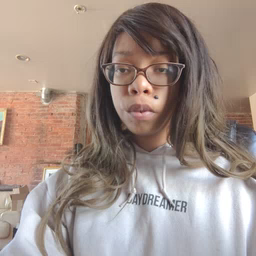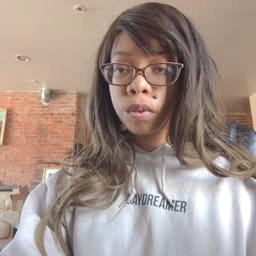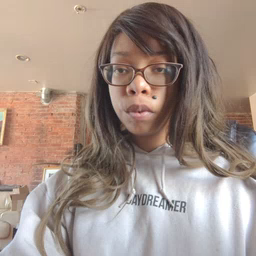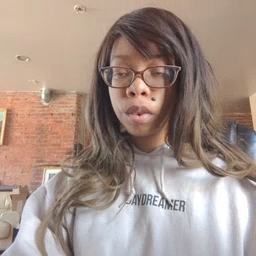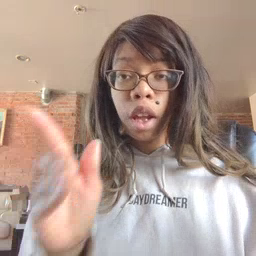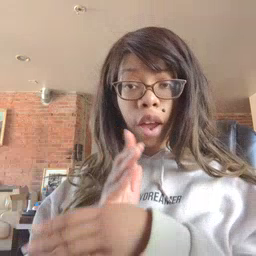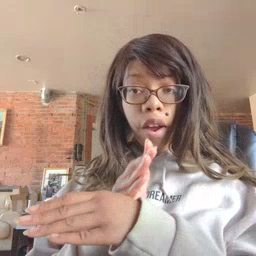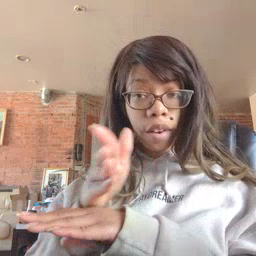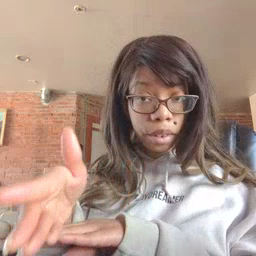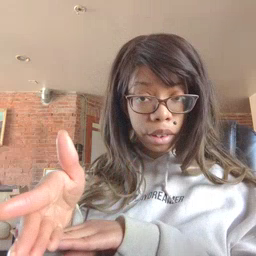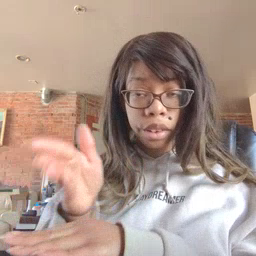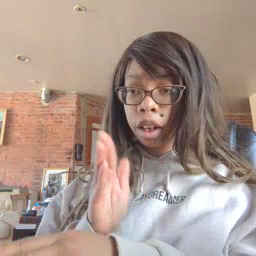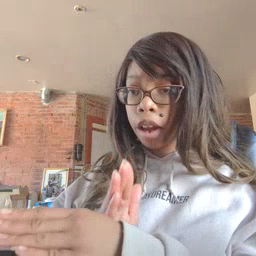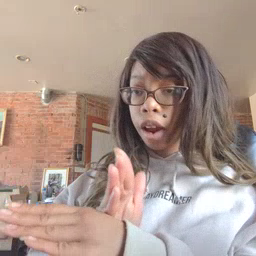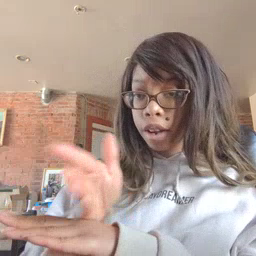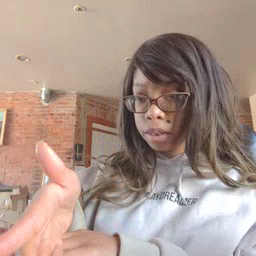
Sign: after